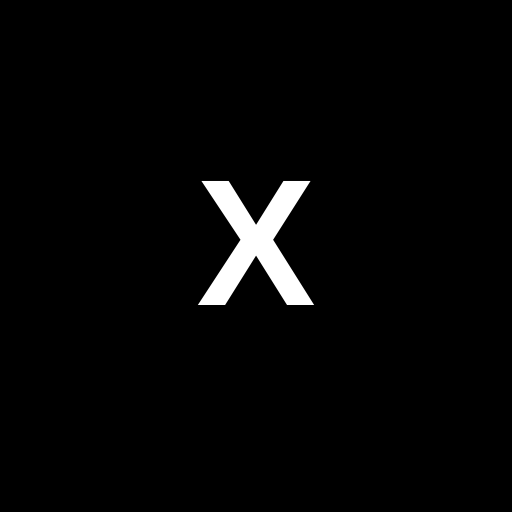
Character: X
Unicode: U+0058 (LATIN CAPITAL LETTER X)